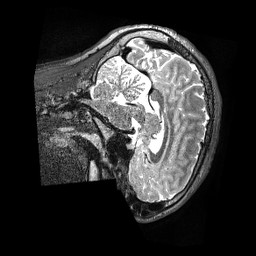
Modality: T2w
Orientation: sagittal
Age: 17
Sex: male
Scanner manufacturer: siemens
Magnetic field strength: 3 T
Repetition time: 3.2 s
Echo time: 0.564 s